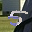
Label: 5